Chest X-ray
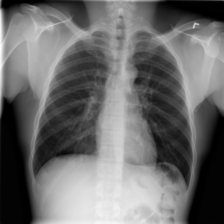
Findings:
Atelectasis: negative
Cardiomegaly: negative
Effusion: negative
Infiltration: negative
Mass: negative
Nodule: negative
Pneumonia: negative
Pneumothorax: negative
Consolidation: negative
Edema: negative
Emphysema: negative
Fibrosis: negative
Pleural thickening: negative
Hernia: negative